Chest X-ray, AP view. Patient: 37 years old, sex M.
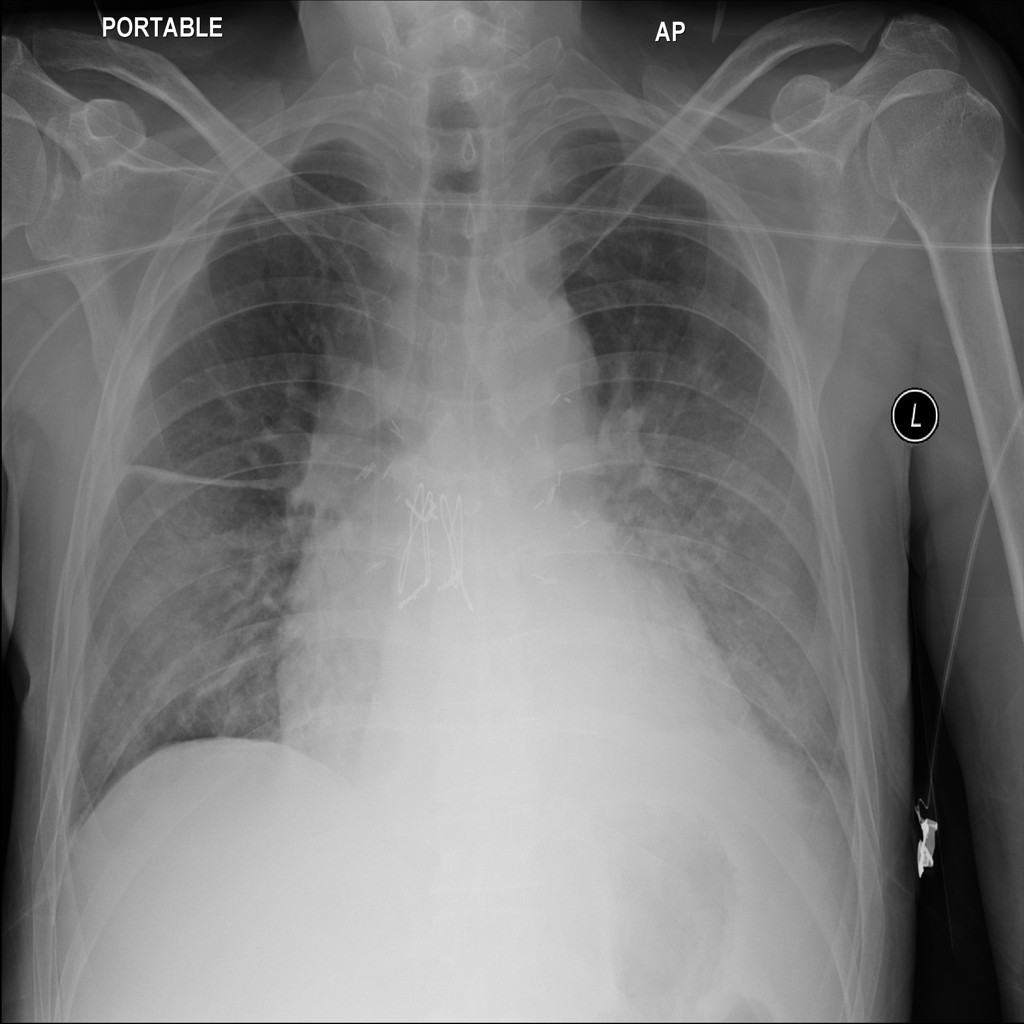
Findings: Infiltration